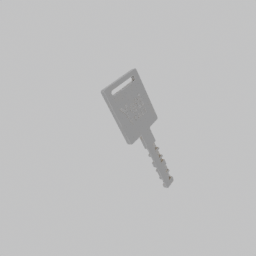
Label: tools